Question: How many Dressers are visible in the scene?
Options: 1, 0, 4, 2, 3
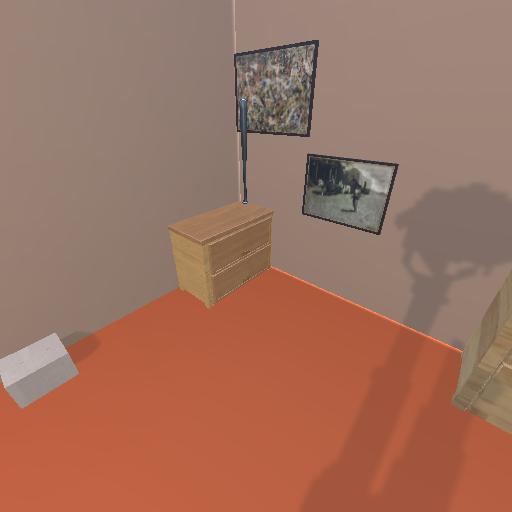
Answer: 1